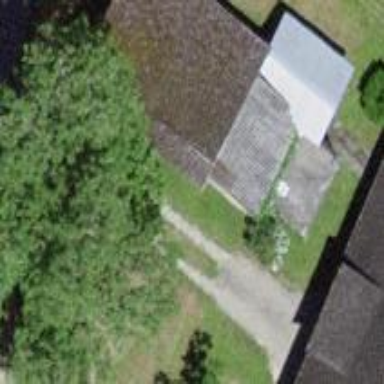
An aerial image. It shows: Rural barn.